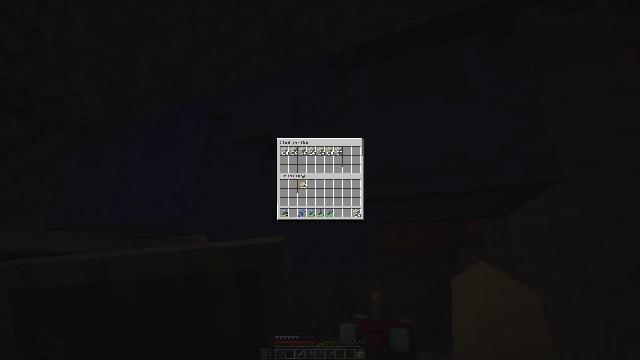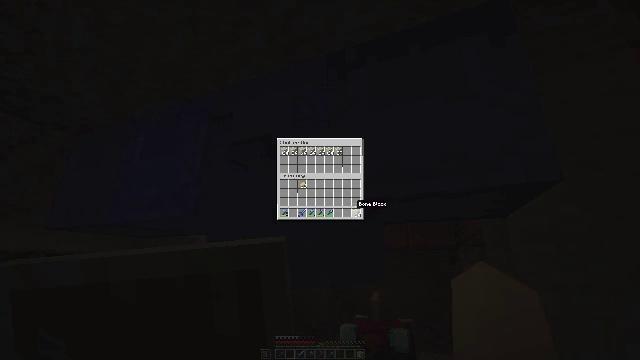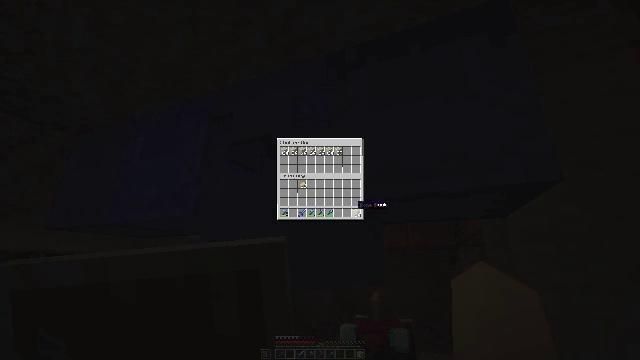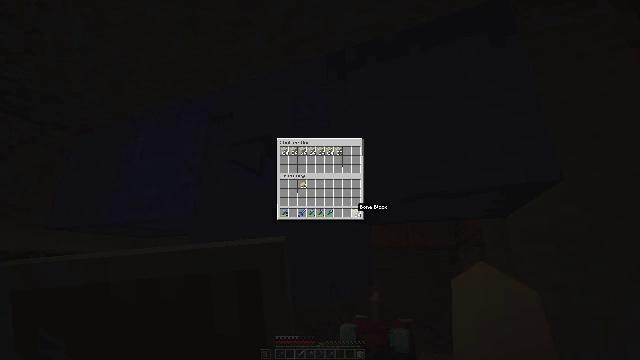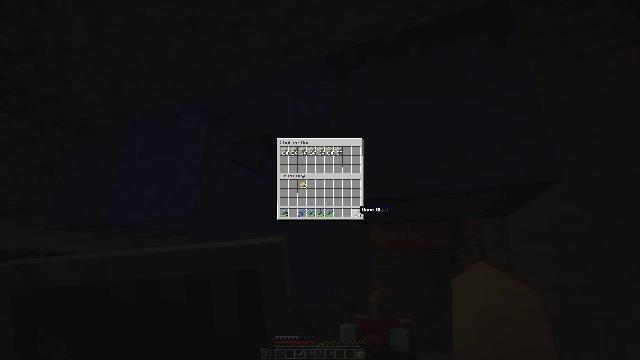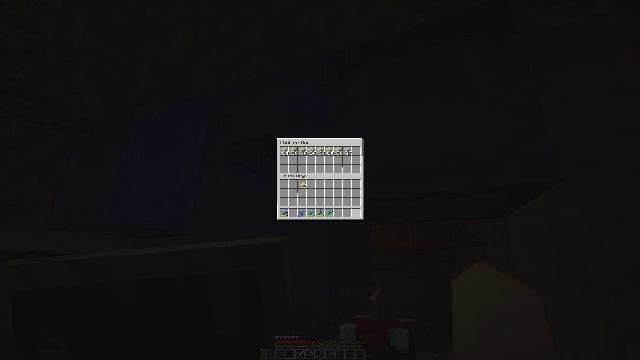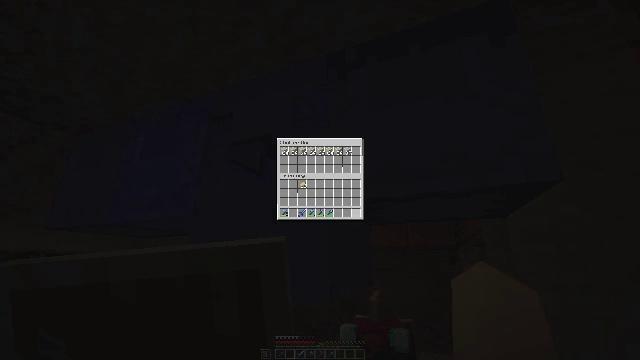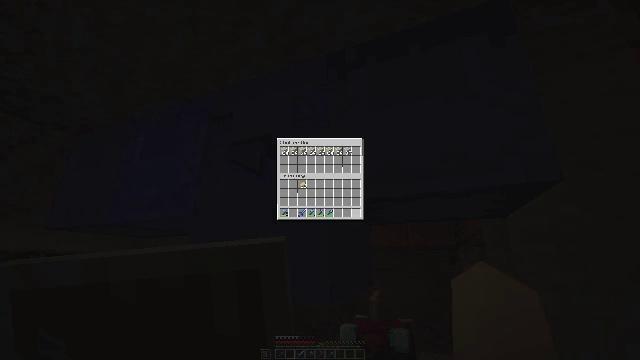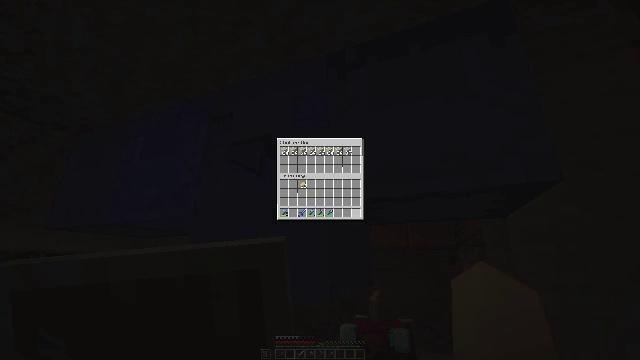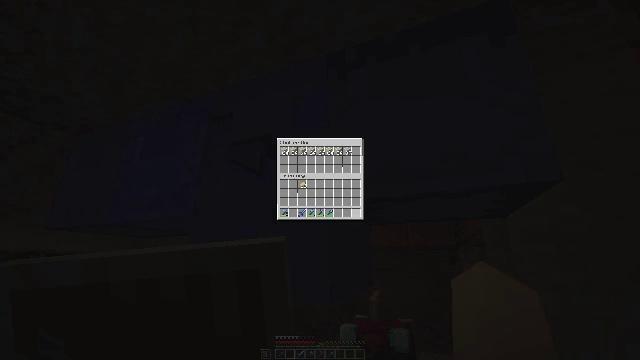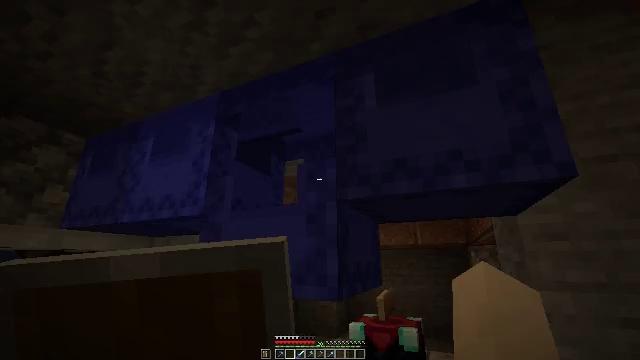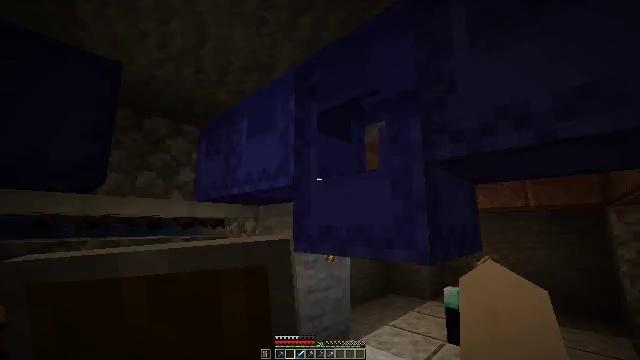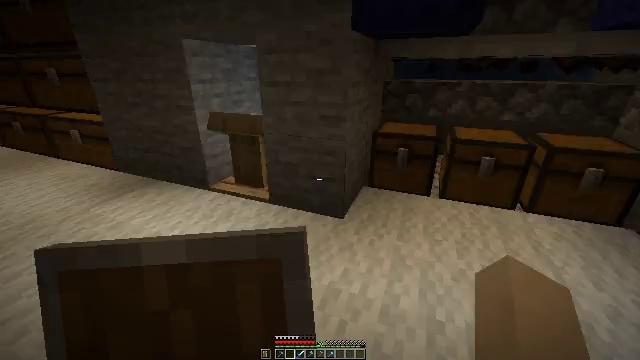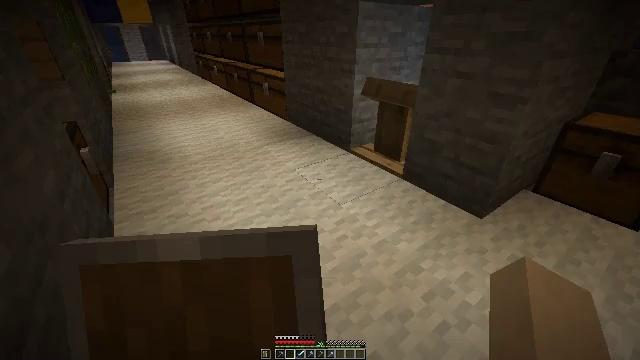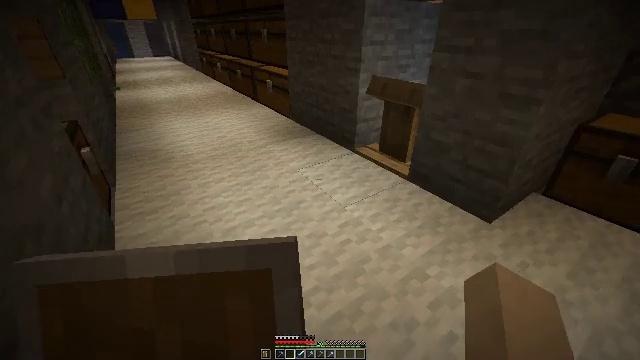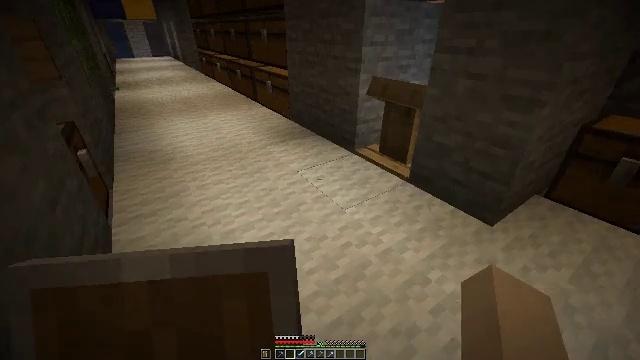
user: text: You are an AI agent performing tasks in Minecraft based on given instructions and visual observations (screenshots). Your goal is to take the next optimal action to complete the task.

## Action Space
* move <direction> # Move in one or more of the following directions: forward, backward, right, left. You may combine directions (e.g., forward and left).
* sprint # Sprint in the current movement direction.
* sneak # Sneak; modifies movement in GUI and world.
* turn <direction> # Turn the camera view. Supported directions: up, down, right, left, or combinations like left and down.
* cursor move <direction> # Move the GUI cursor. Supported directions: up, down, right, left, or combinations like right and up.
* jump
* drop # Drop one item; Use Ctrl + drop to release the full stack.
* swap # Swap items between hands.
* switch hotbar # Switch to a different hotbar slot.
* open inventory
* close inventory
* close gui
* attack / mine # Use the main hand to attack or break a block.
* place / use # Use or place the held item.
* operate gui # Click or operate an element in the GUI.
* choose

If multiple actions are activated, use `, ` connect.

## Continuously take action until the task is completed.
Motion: motion action
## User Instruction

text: Mine the blue shulker box.
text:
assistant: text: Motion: sneak
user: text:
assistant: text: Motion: sneak
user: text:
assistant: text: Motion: sneak
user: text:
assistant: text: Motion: sneak
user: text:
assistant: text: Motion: sneak, attack / mine
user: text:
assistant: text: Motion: sneak, attack / mine
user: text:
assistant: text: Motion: sneak, attack / mine
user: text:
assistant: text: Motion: sneak
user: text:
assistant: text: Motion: sneak
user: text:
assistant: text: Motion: turn left, close inventory
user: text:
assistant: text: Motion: turn left and down, close inventory
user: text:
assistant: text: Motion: turn left and down, close inventory
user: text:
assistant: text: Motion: turn left and down
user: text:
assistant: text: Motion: move forward
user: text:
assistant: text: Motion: move forward
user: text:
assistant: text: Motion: move forward
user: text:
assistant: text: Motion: move forward, sprint
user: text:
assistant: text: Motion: move forward, sprint
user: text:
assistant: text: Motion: move forward, sprint
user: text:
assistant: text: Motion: move forward, turn left and up
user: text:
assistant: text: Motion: move forward, turn left and up
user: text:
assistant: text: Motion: move forward, turn left and up
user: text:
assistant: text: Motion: move forward, turn right and up
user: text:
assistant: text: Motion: move forward
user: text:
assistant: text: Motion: move forward
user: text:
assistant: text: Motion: move forward
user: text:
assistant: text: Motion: move forward
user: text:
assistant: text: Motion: move forward
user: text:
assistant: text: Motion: move forward
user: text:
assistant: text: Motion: move forward, turn left